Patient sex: M
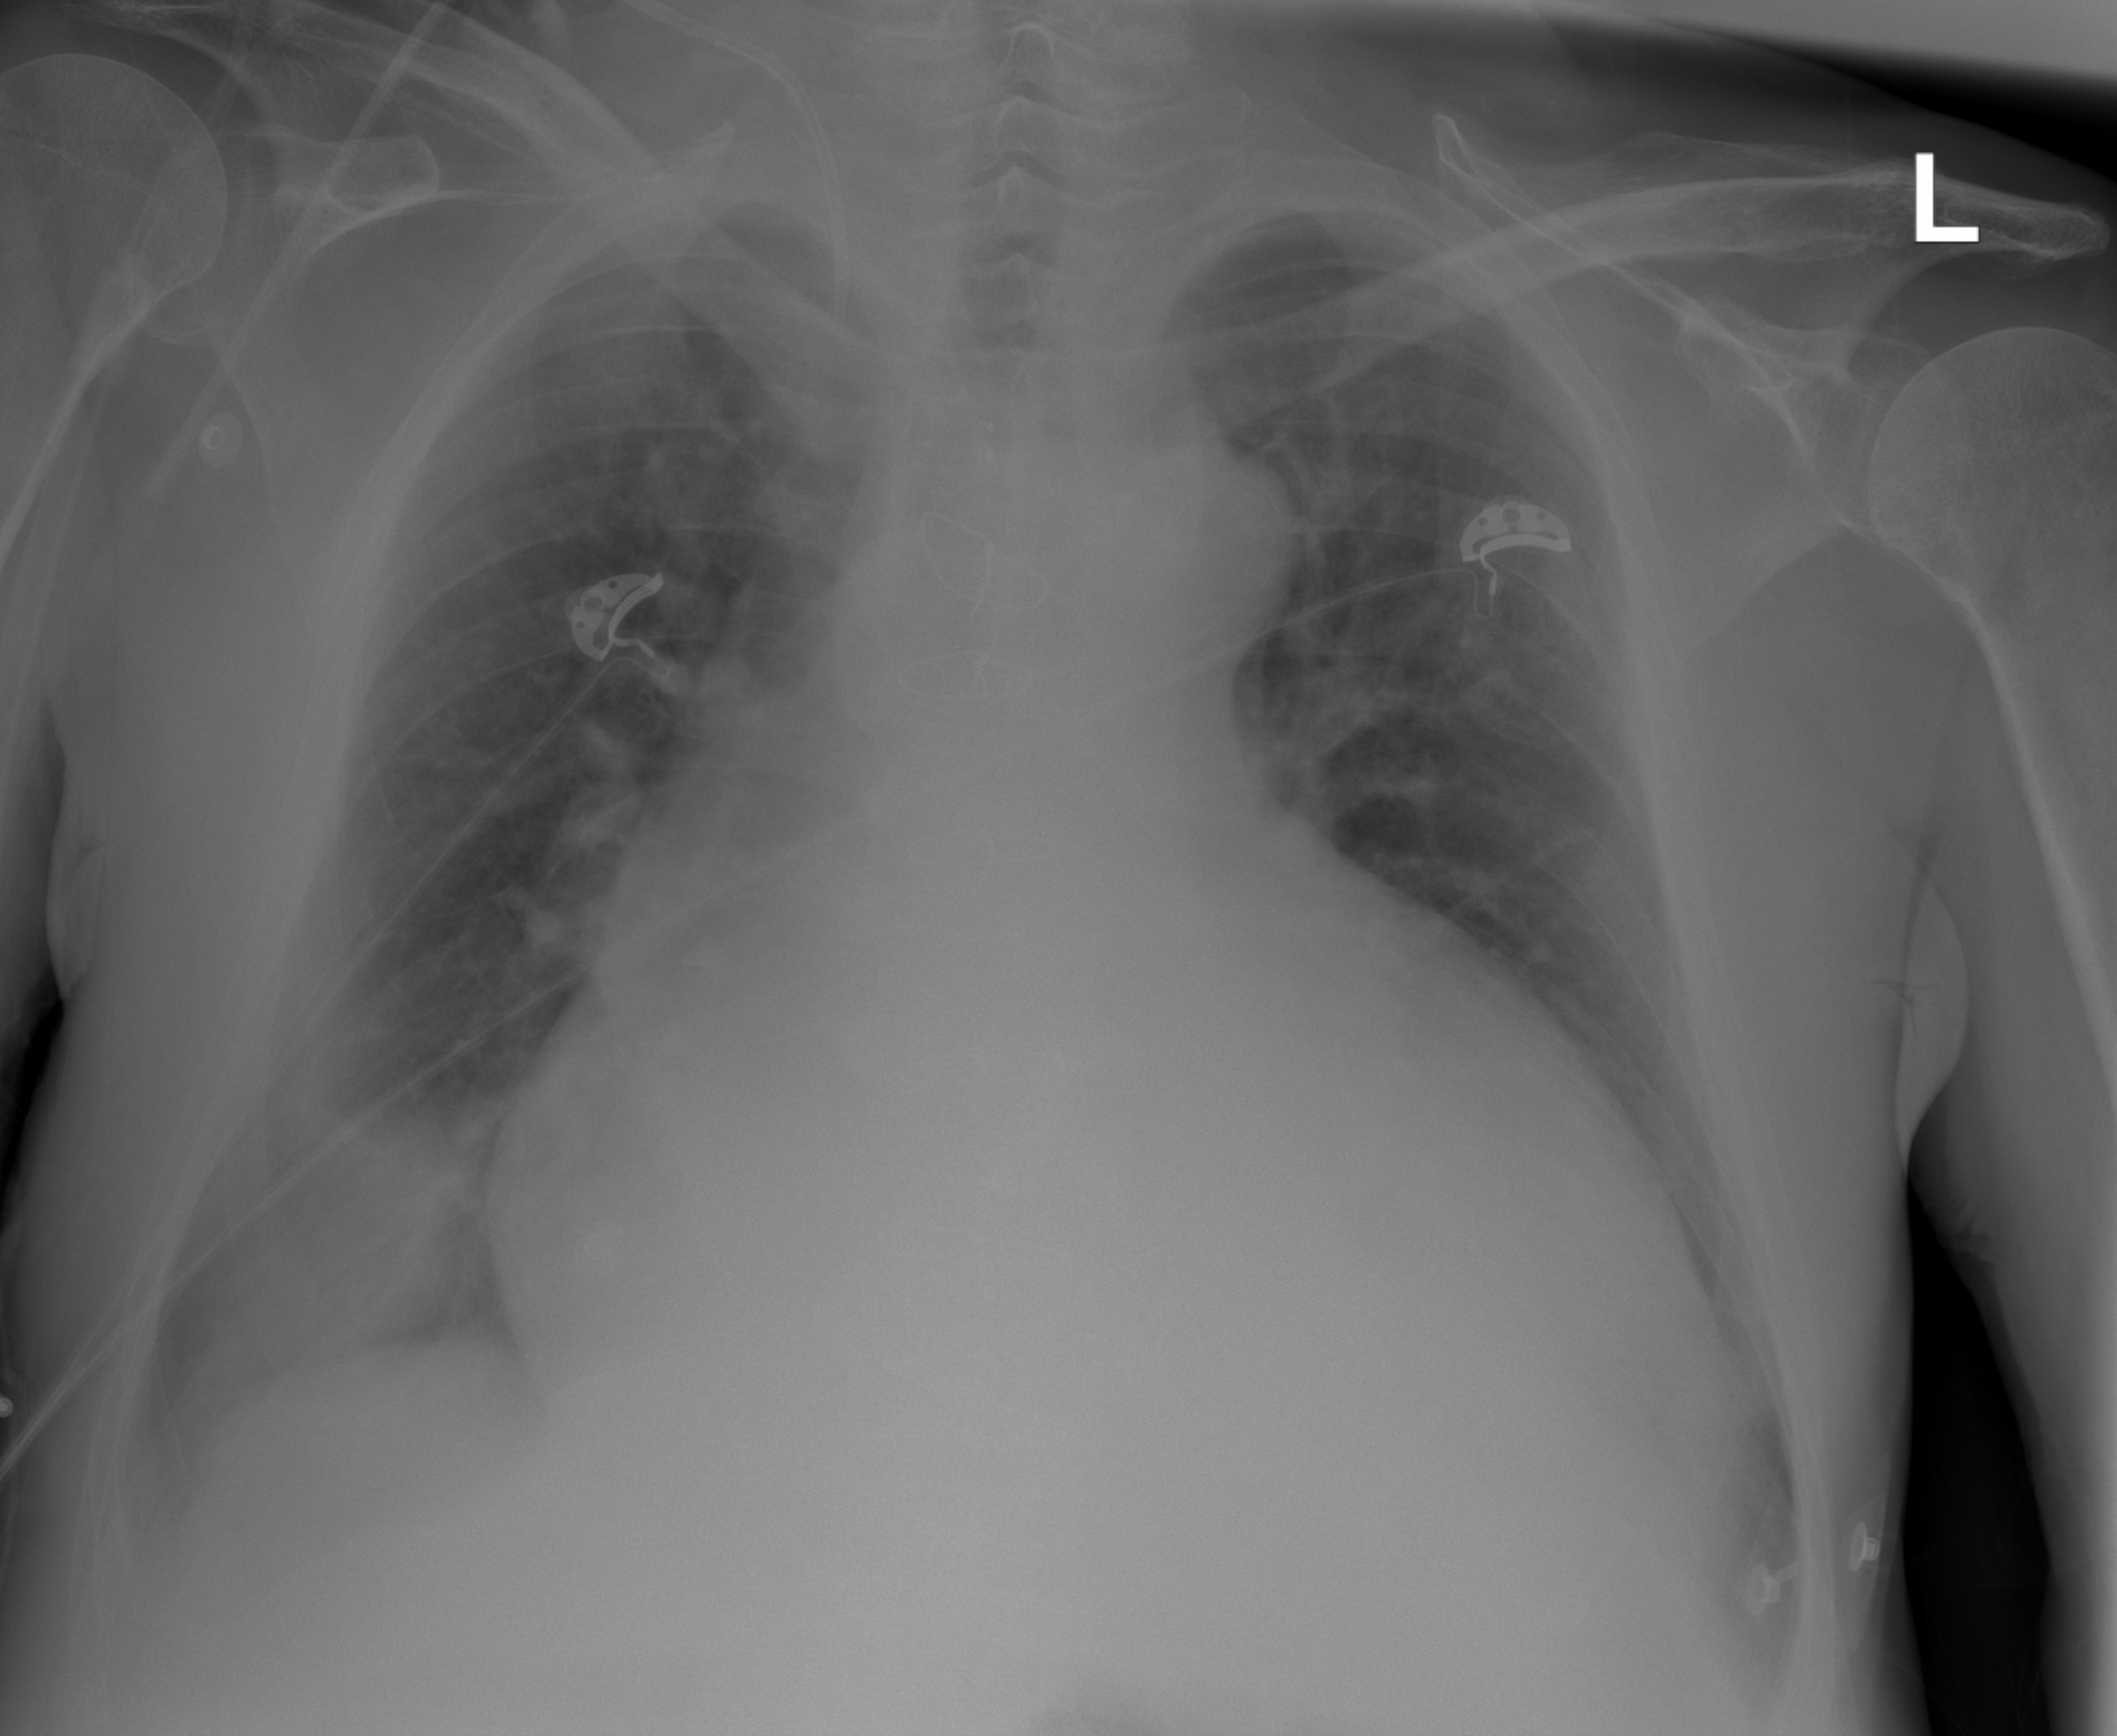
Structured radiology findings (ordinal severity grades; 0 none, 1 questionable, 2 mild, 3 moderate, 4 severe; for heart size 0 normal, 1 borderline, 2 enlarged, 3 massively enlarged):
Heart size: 3
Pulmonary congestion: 2
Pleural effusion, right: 2
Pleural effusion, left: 0
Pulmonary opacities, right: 3
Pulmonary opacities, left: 2
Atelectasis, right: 2
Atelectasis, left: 2